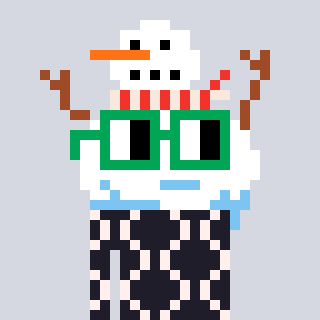
a pixel art character with square green glasses, a snowman-shaped head and a grayscale-colored body on a cool background